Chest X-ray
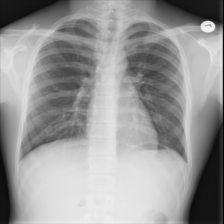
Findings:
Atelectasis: negative
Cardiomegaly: negative
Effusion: negative
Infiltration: negative
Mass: negative
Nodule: negative
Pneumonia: negative
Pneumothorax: negative
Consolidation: negative
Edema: negative
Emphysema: negative
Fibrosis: negative
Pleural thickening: negative
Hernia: negative